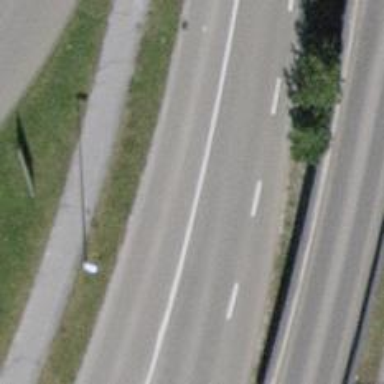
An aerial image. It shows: Asphalt service road.